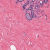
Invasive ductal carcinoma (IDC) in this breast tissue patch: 0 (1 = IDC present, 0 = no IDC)